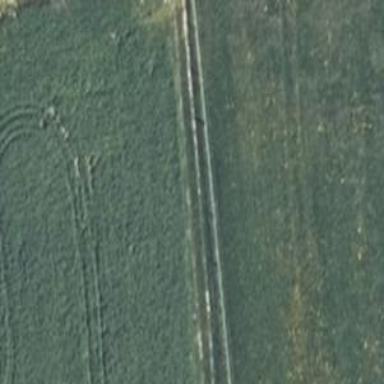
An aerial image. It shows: Grassy track road with grade 4 track type.